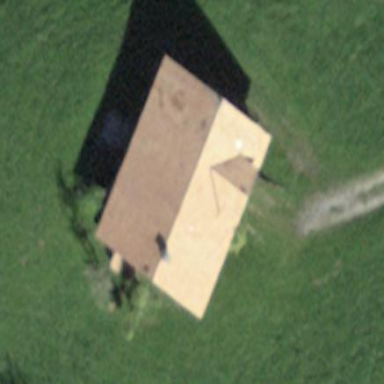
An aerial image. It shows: Barn.